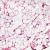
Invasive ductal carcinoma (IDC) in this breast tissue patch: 0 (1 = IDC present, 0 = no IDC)